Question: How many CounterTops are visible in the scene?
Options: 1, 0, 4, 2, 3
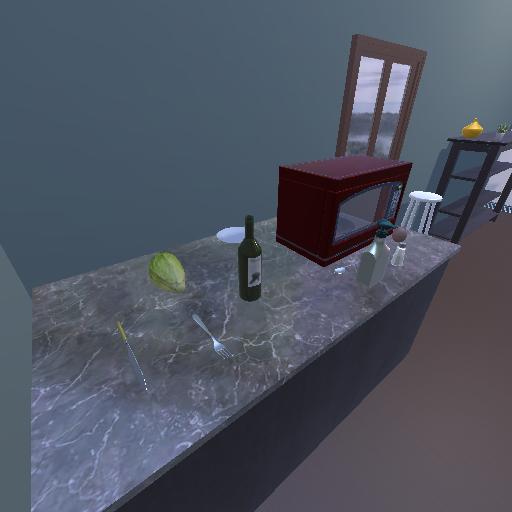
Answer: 1